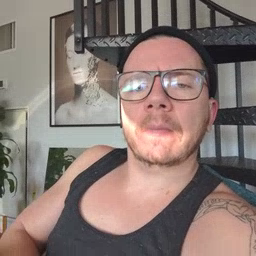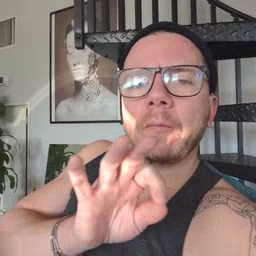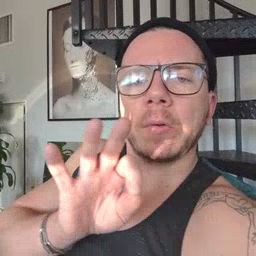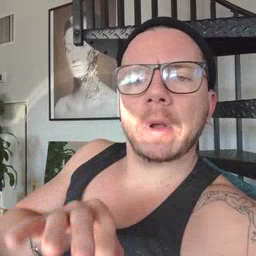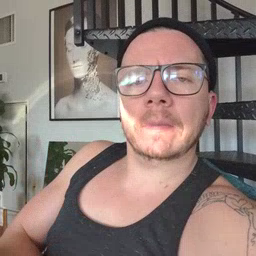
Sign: frenchfries